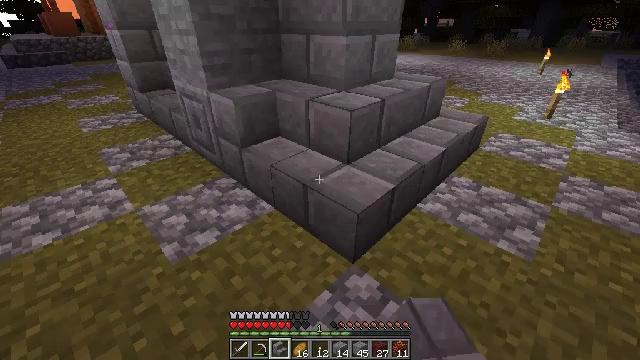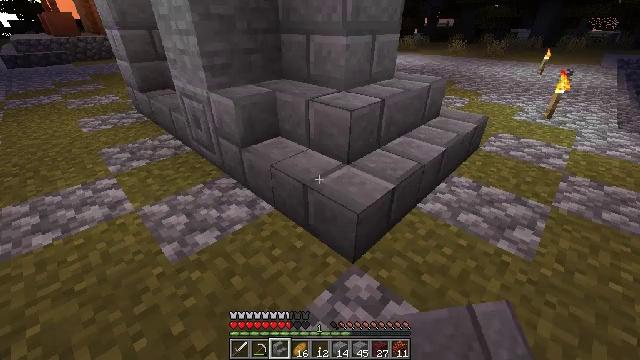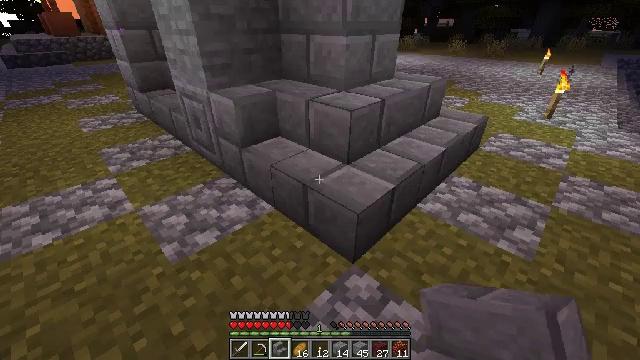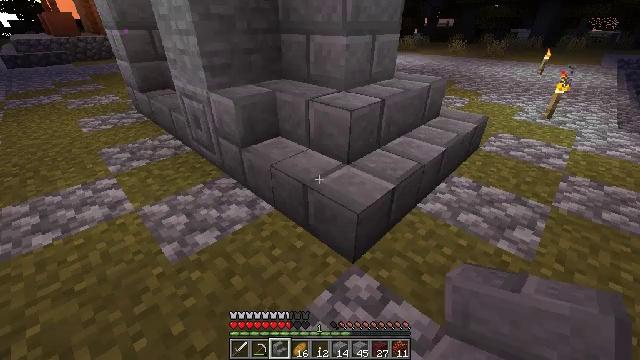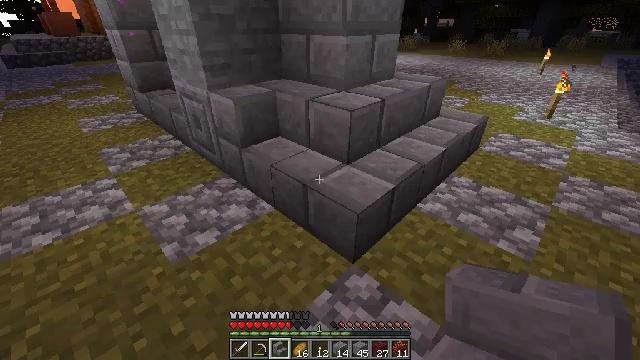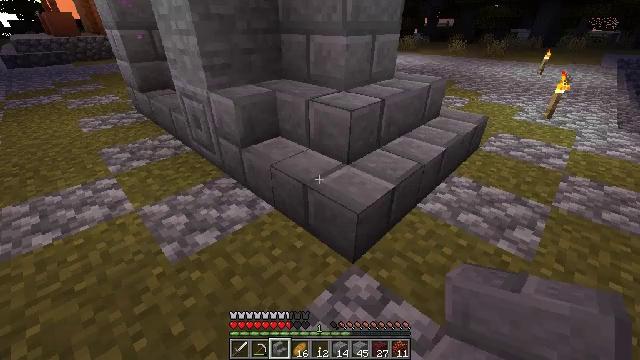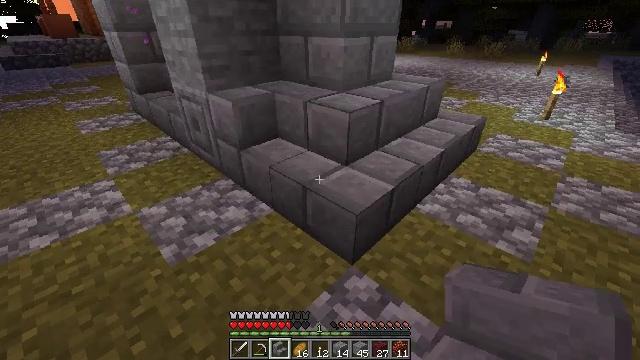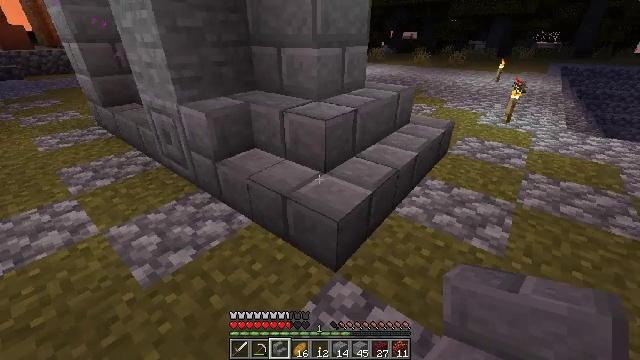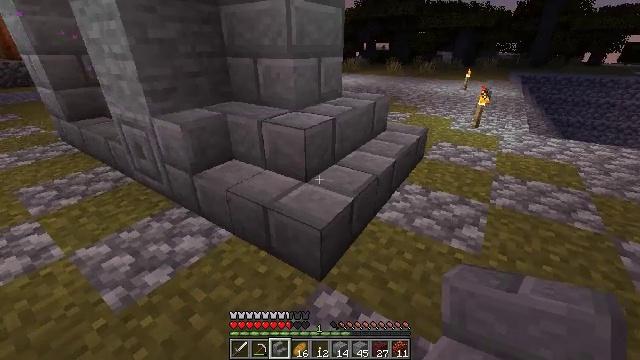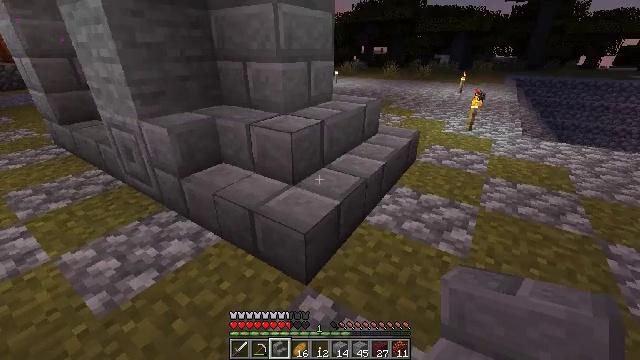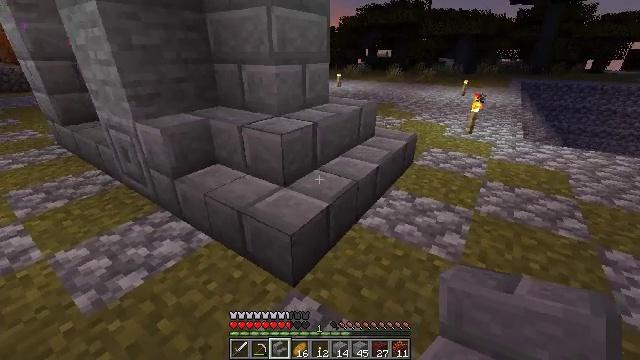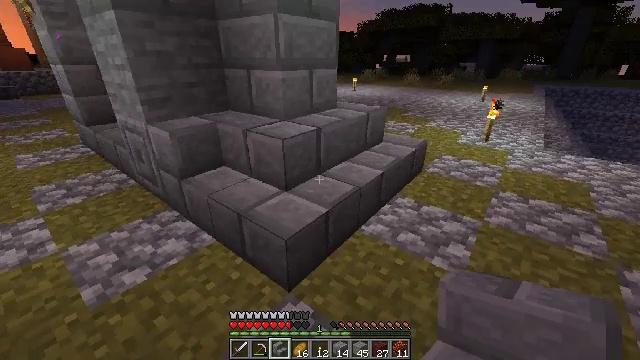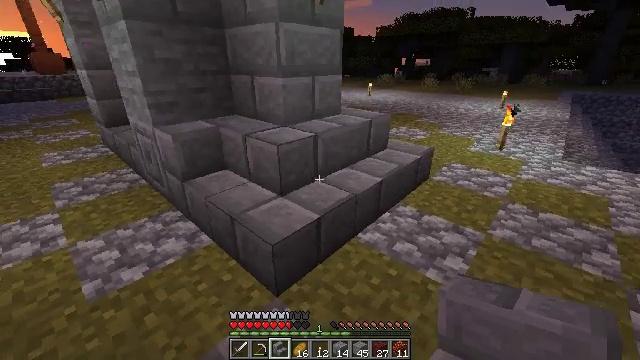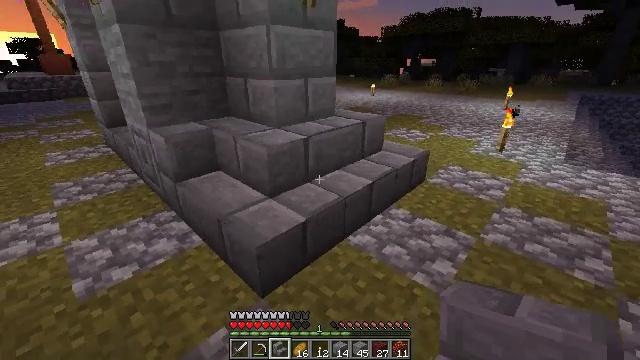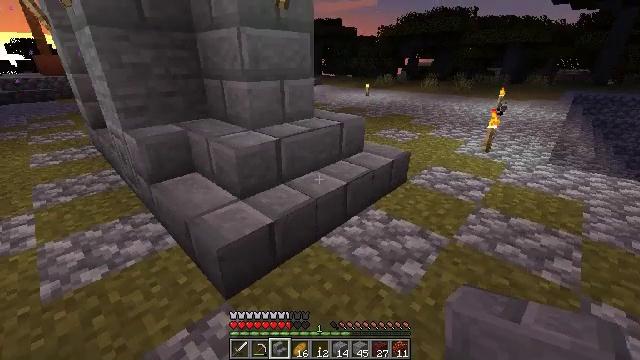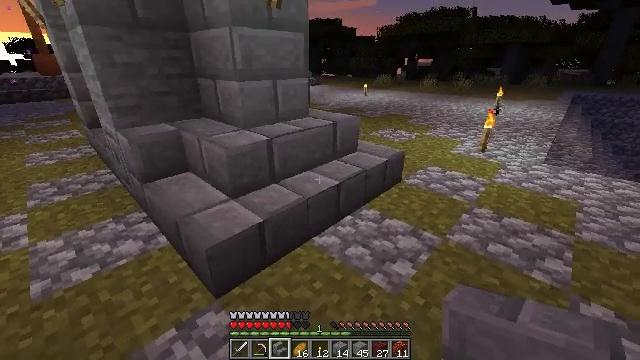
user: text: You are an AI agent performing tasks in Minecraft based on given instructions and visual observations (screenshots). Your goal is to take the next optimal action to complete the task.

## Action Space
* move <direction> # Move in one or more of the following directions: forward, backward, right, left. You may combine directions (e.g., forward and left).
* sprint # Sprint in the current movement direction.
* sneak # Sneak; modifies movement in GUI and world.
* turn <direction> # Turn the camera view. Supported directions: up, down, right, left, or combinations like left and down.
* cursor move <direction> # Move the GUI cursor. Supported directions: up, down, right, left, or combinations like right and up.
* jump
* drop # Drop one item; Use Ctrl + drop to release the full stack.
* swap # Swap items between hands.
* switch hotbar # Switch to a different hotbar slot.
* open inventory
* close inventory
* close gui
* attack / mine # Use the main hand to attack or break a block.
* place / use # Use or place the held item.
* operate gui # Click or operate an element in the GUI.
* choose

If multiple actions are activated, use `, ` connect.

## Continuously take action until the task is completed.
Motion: motion action
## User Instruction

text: Disassemble the stone brick stairs into inventory.
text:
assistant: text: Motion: no_op
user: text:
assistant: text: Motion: no_op
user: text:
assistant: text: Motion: no_op
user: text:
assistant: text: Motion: no_op
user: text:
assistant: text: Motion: no_op
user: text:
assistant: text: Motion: no_op
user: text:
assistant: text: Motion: turn right and up
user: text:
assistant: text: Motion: turn right and up
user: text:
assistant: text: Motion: move right
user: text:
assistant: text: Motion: move right, turn left
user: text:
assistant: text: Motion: move right, turn left
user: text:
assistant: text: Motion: move right, turn left
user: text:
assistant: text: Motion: move right, turn left
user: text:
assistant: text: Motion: move right
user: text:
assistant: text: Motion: move left
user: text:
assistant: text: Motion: move left
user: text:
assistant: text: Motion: move left
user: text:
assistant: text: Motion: move left, turn right
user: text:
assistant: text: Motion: move left, turn right
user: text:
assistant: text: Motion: move left, turn right
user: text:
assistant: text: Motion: move left, turn right
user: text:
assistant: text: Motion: move left, turn right
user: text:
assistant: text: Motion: move left, turn right
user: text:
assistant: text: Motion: move forward and move left, turn right
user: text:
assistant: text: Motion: move forward and move left, turn right
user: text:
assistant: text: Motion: move forward and move left, turn right
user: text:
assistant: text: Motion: move forward and move left, turn right
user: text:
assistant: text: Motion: move forward and move left, turn right
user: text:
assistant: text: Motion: move forward and move left, turn right
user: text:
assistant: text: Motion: move forward and move left, turn right